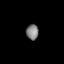
Tissue: lung
Cell type: Myeloid cells
Senescence score: 0.6554
Nuclear area (px): 184
Mean DAPI intensity: 128.005